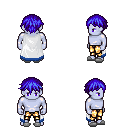
a pixel art fantasy rpg character, male body template, dark elf, purple skin, white trimmed cape, gold greaves, blue short bangs hairstyle, white slippers, four views (front, back, left, right), 2x2 character sprite sheet, small pixel art, hard edges, no anti-aliasing